Question: How can I go about adding a separator in between treeview nodes? uTorrent manages to do this but I can't find any documentation.

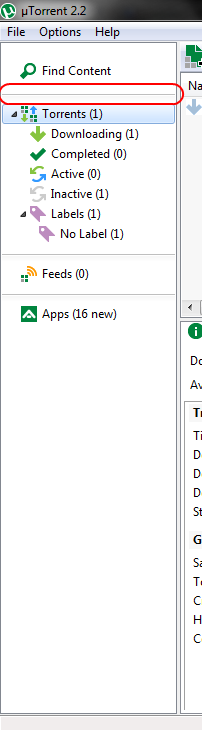
Answer: You will have to use <URL> to achieve the same effect.